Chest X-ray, PA view. Patient: 60 years old, sex M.
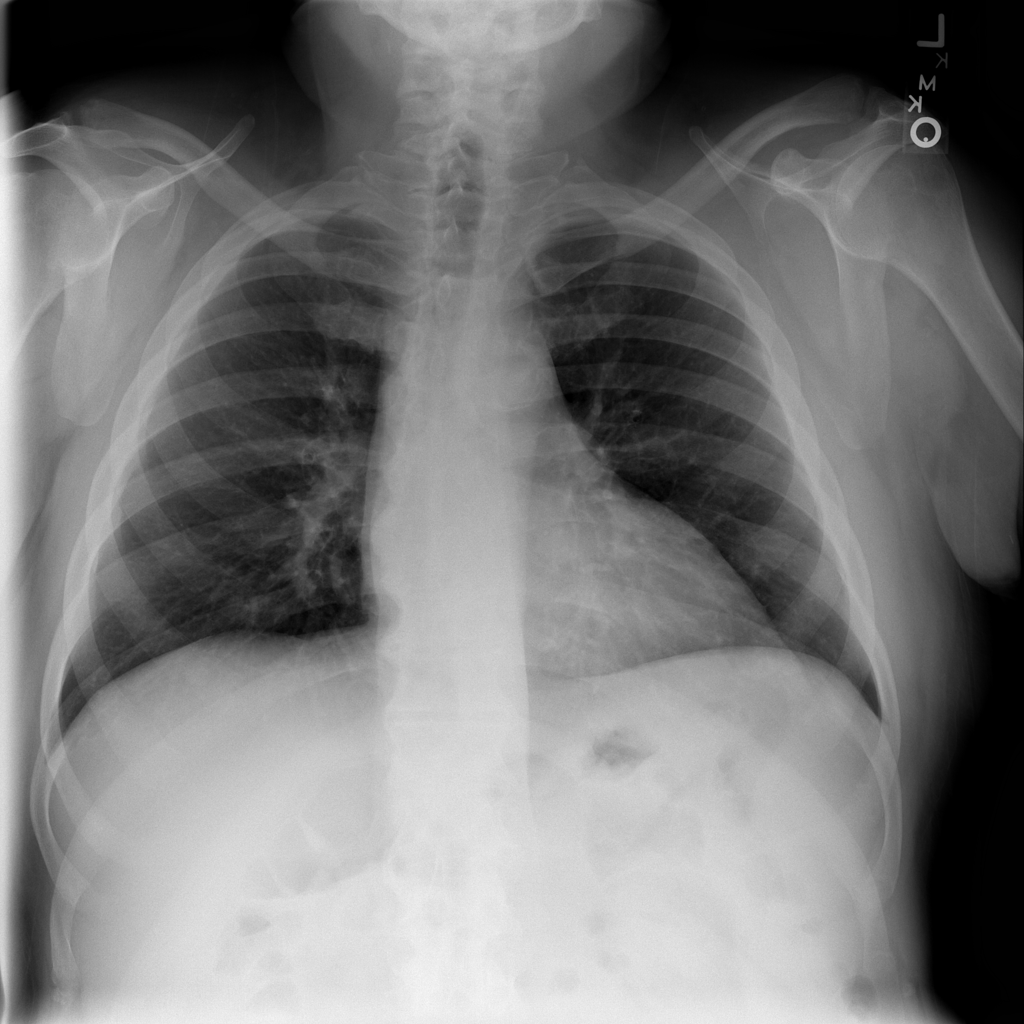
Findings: No Finding